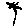
Label: flower